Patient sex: F
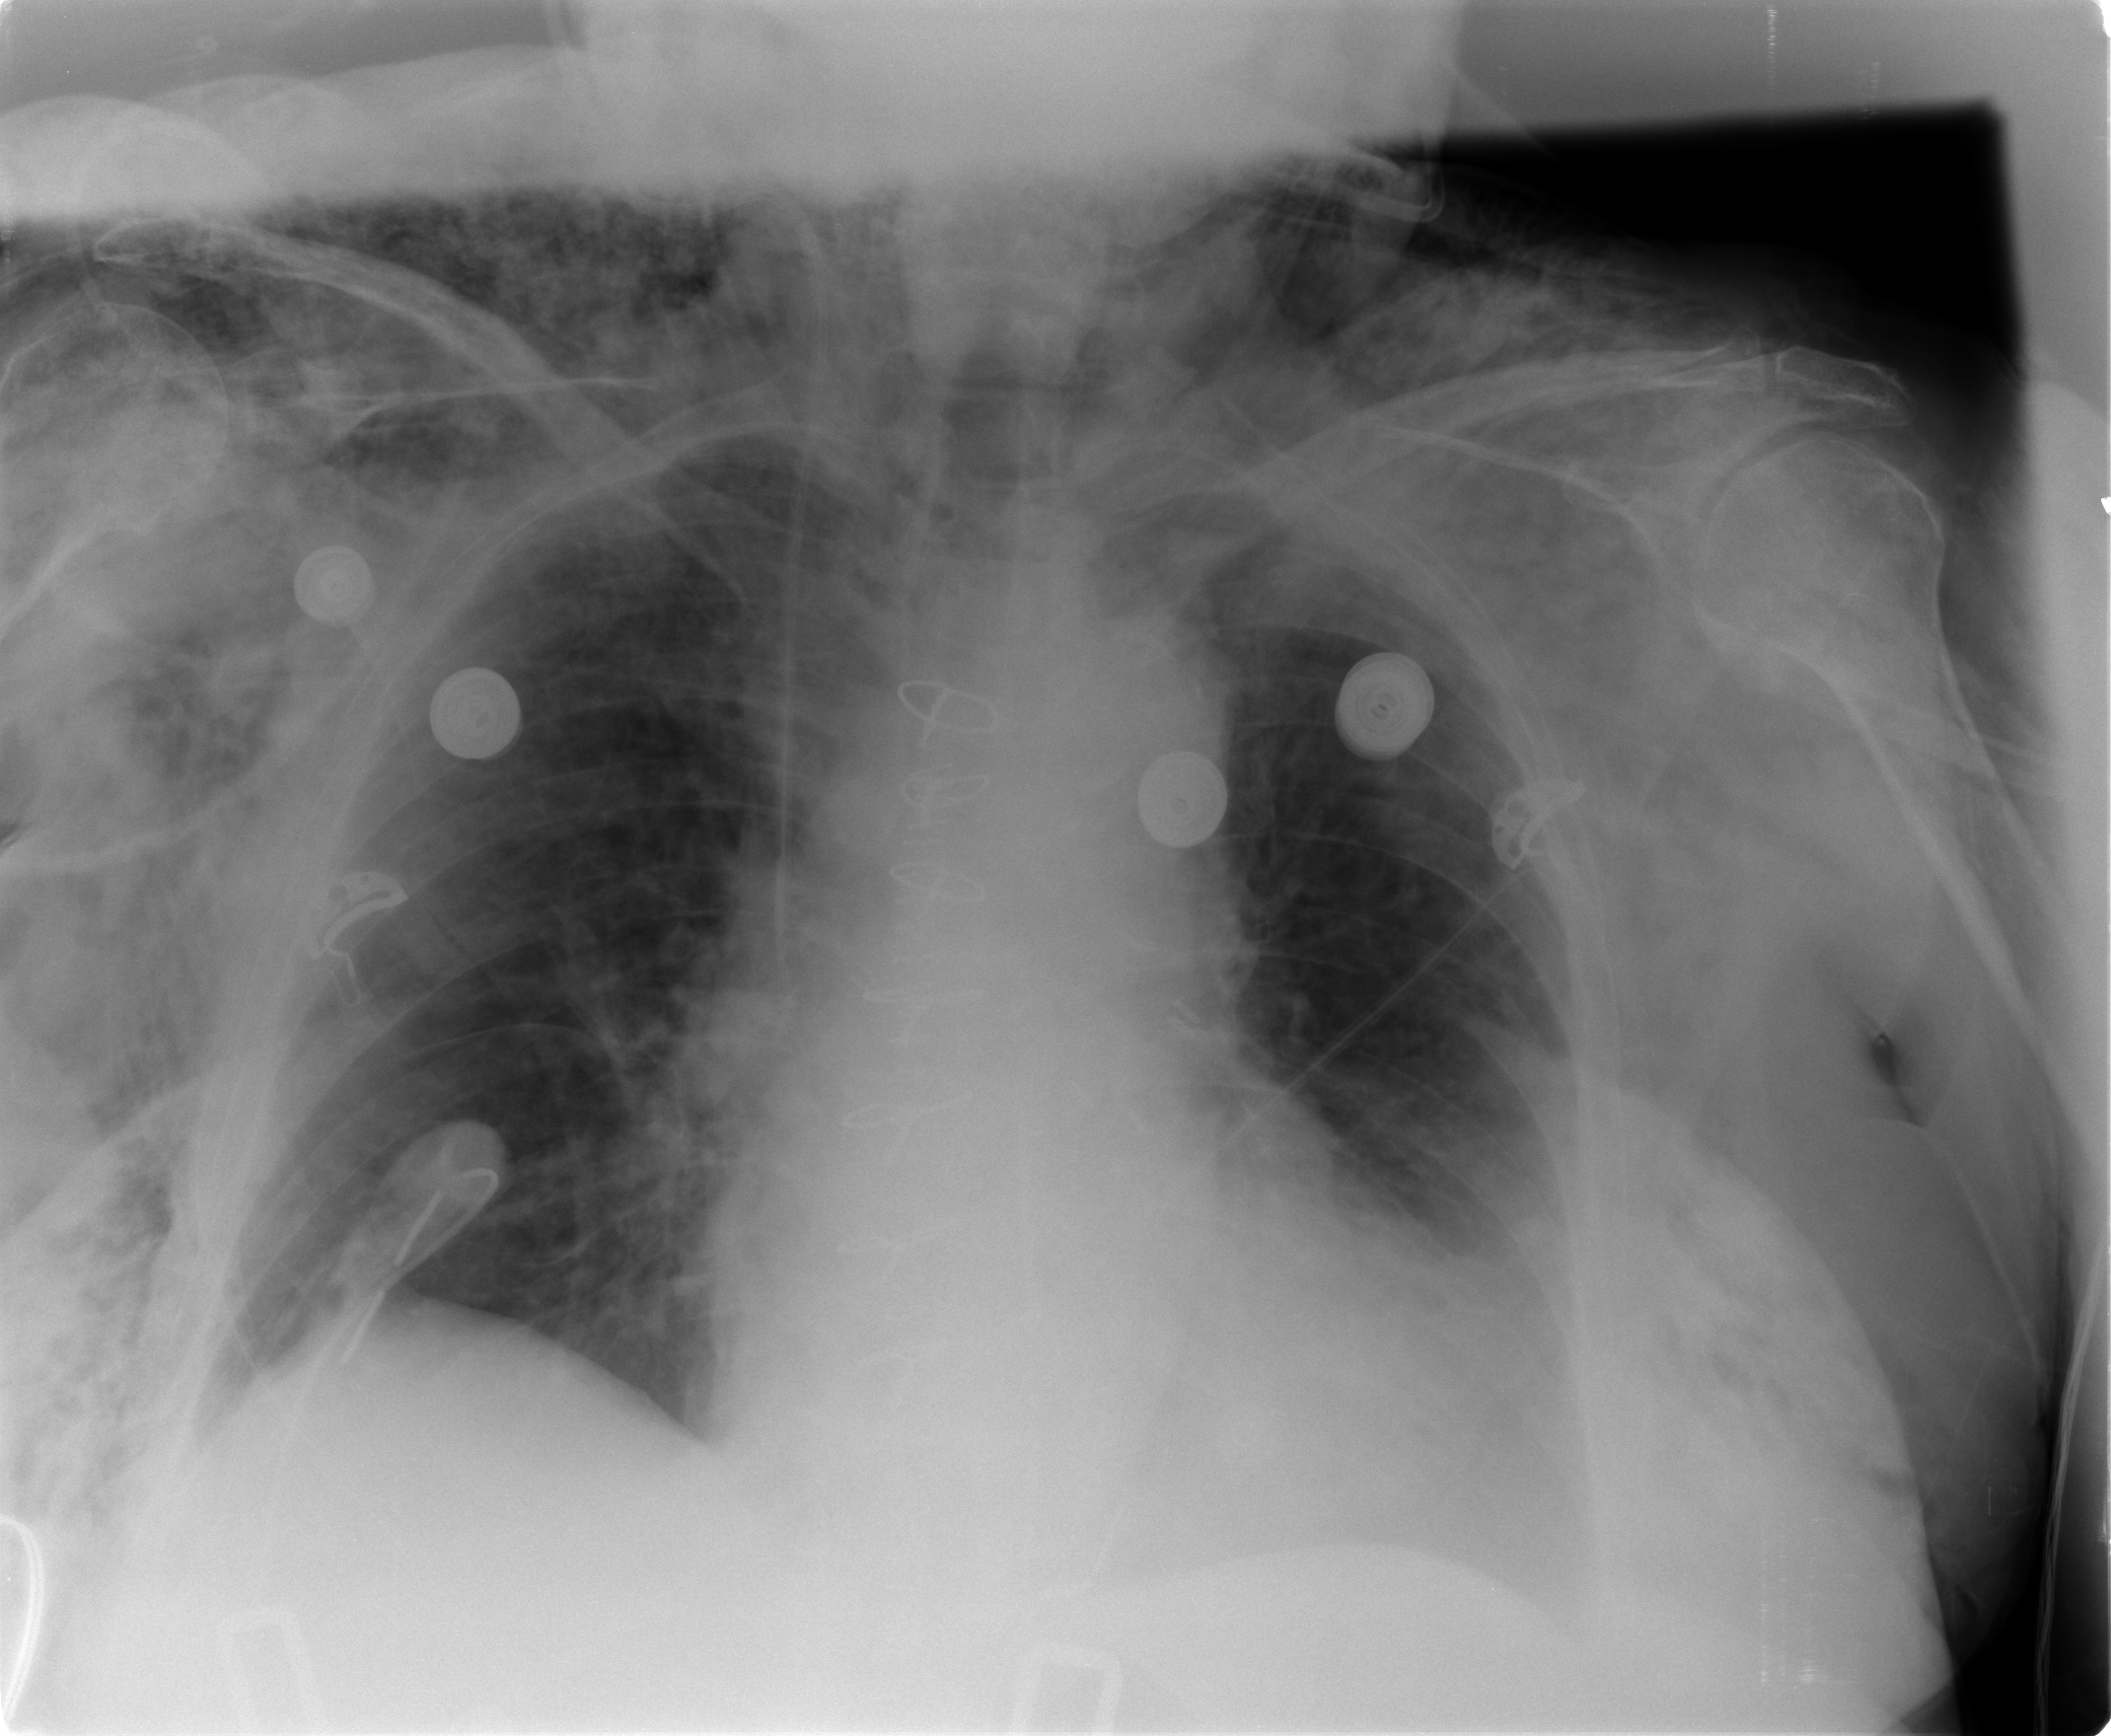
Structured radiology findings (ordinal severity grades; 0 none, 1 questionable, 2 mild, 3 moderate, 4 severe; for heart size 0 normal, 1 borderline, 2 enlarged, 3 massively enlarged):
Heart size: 2
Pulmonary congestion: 3
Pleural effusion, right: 0
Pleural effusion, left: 2
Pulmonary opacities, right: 0
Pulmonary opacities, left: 0
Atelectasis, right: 2
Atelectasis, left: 2